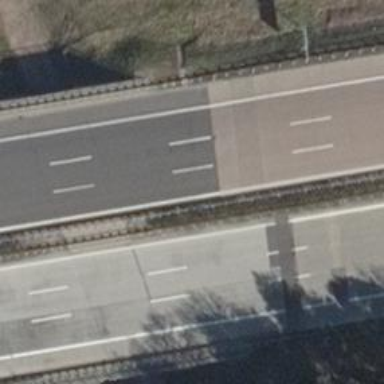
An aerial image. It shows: Motorway with concrete surface.